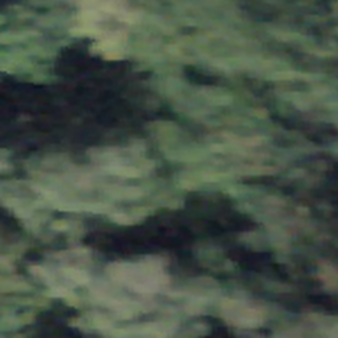
Label: other